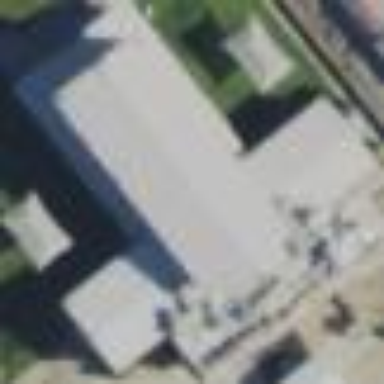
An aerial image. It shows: Building that is place of worship.